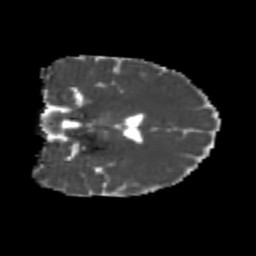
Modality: MD
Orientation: coronal
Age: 25
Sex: female
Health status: healthy
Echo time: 0.074 s